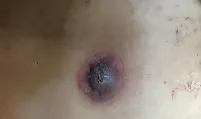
Tumor response to treatment. After. HDLRT on October 18th. (Permission by Radiation Research to extract from Figure 3 in Wu X et al. . 2021 Radiation Research Society).
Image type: medical_photograph (skin_photograph)